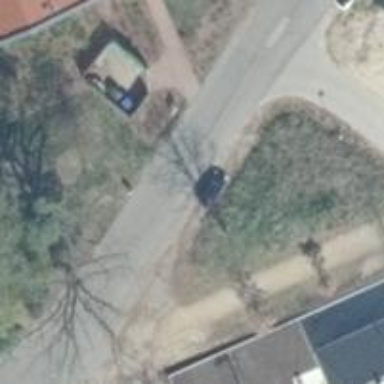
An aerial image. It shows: Smooth asphalt road in residential area.